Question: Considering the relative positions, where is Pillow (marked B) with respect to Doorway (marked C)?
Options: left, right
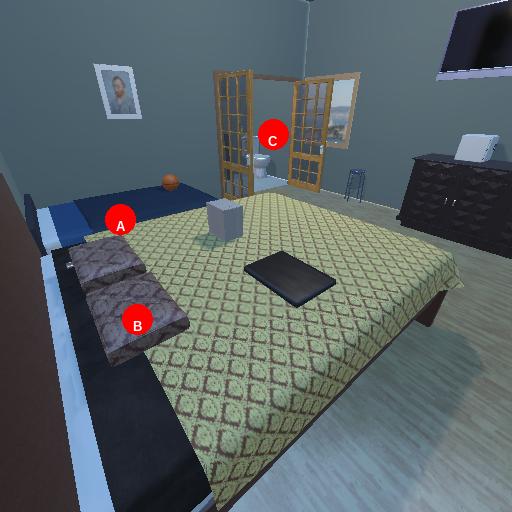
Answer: left